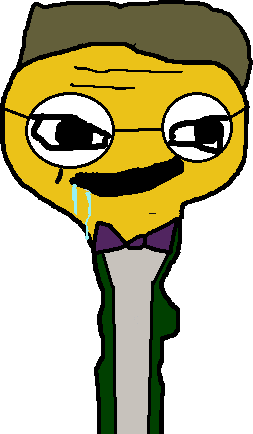
Label: 5_Brainlet